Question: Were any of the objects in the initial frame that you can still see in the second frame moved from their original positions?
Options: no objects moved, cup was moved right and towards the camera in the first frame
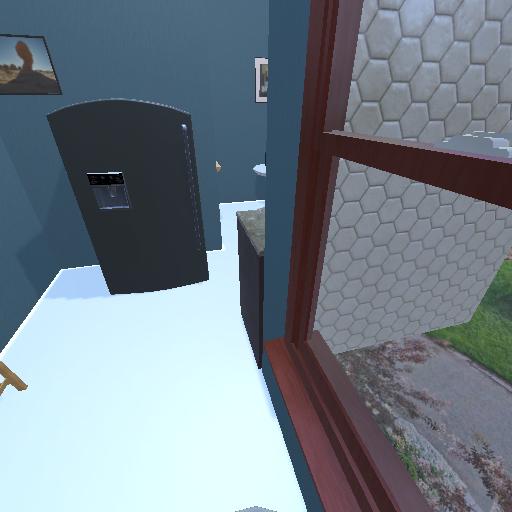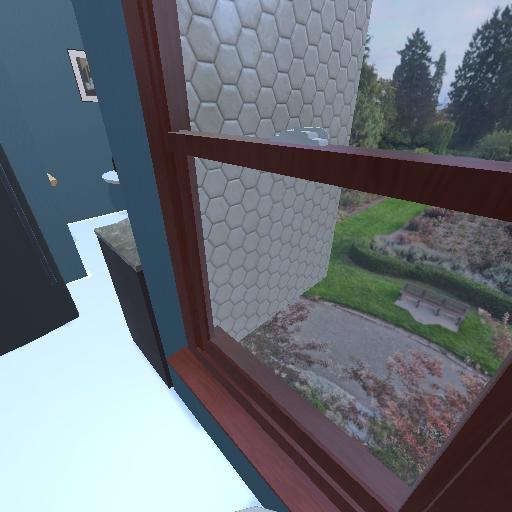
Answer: no objects moved